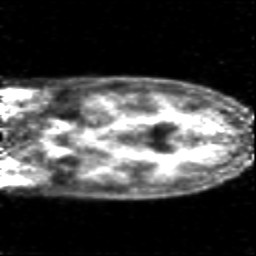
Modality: PET
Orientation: coronal
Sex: female
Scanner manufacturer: siemens